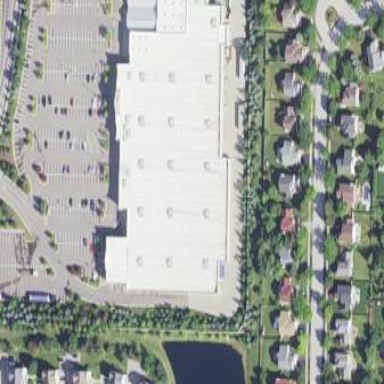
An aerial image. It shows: Retail building.